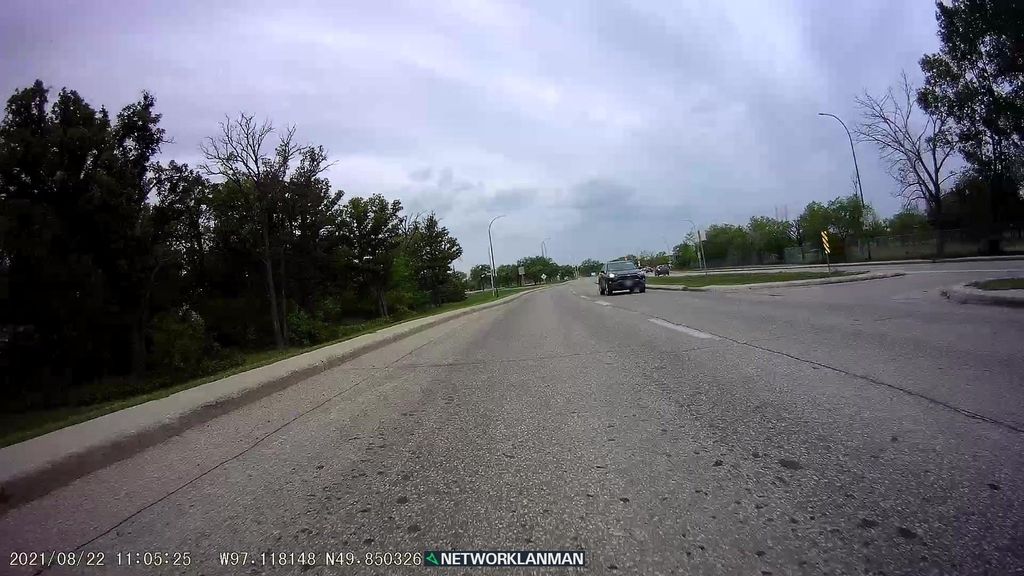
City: winnipeg